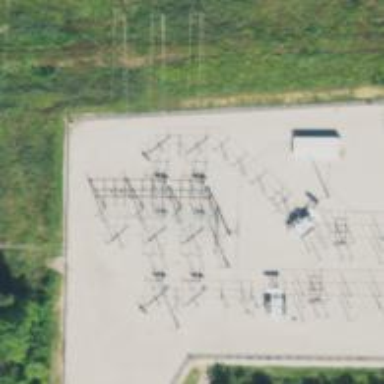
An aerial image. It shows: Switch used for power control.